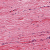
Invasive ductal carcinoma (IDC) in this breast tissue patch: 0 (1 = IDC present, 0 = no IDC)